Question: I want to get rid of you tube play button you see on image, and also this first frame if possible.

I want to use my own play button, and my own first frame as img tag, which actually is already there, and working. But when I run API playVideo() method, then I hide my play button and first frame, and I see (for few moments) that there is youtube play button and youtube first frame which you can see on attached image. And after this few moments it disappears, and shows loading gif.
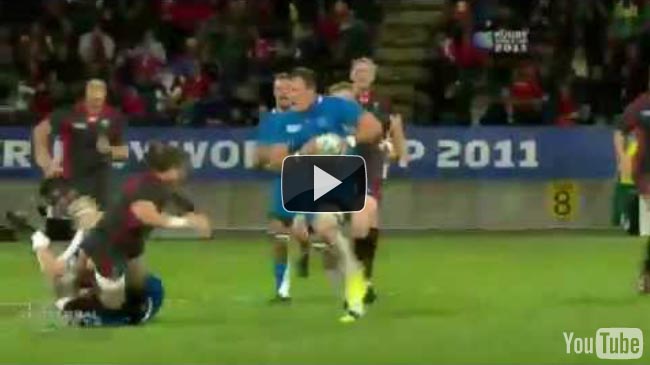
Answer: I found it not possible. So the only way to hide Play button is to place video image above the video which can be fetched from youtube. See <URL>.